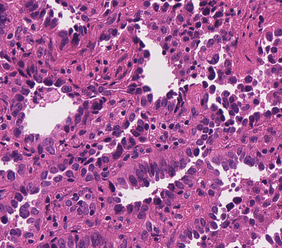
Tumor epithelial tissue: yes
Tumor-associated stroma tissue: yes
Normal tissue: no